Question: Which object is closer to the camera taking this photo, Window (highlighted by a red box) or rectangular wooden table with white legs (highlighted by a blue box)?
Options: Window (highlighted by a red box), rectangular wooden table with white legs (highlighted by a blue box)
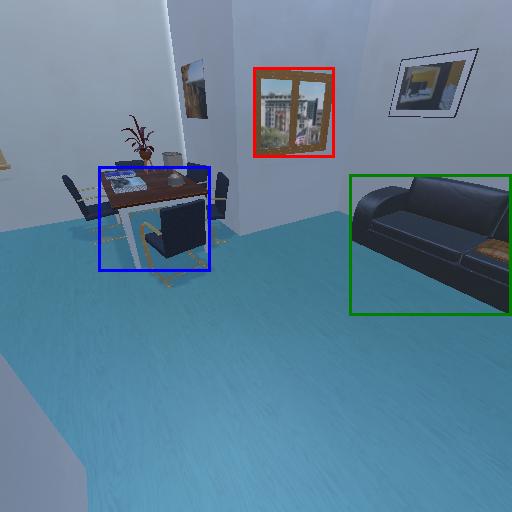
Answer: Window (highlighted by a red box)